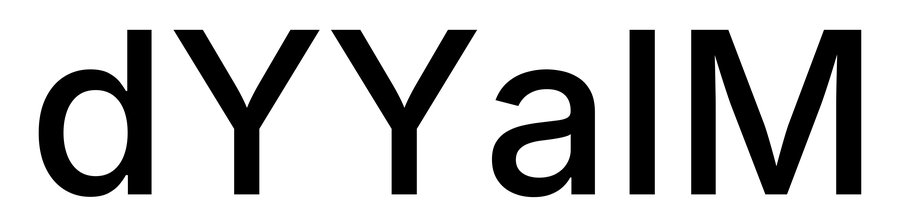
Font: Inter_Medium